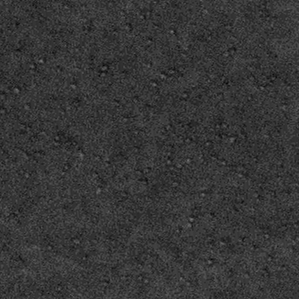
Label: frost